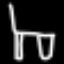
Label: chair